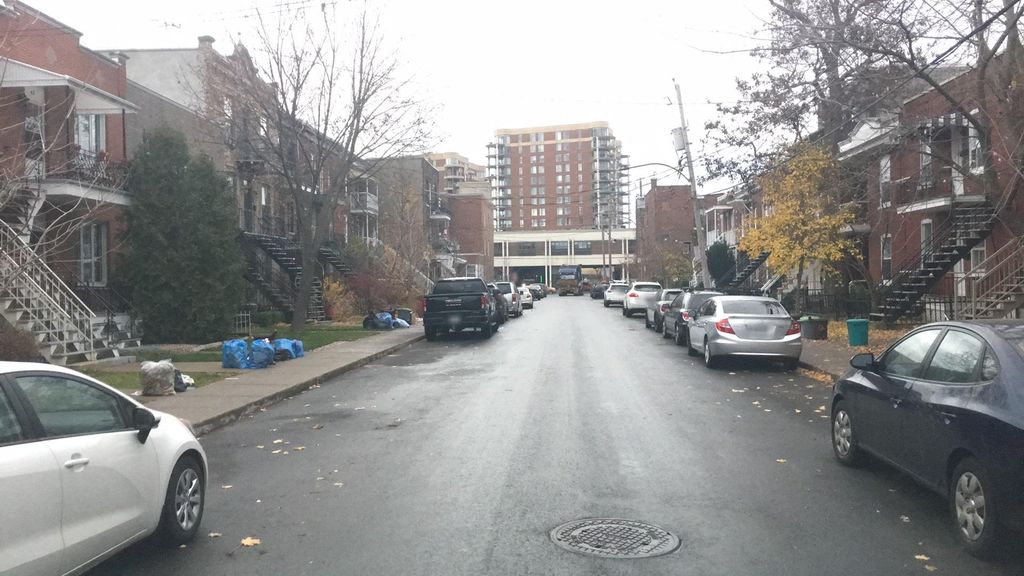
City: montreal